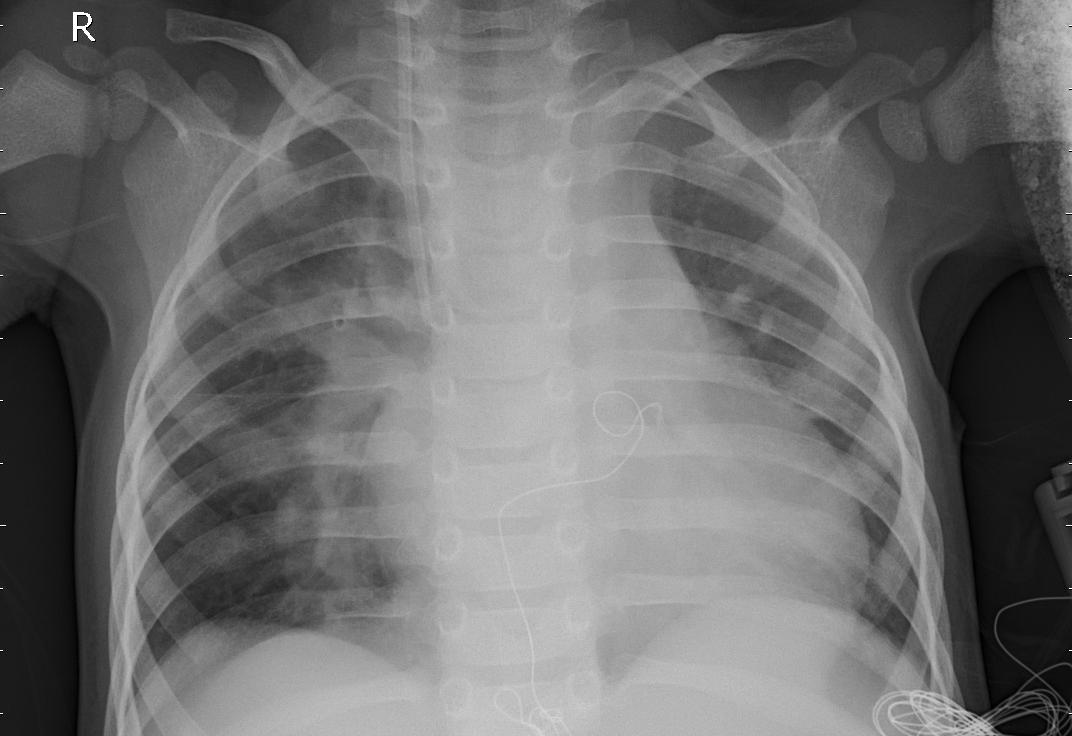
Diagnosis: PNEUMONIA